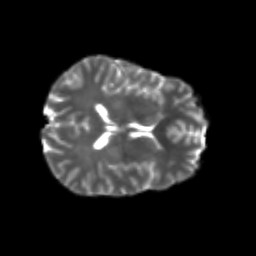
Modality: T2w
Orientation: axial
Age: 24
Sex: female
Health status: healthy
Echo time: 0.074 s